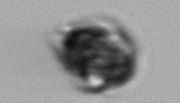
Label: Mesodinium